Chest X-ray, AP view. Patient: 41 years old, sex F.
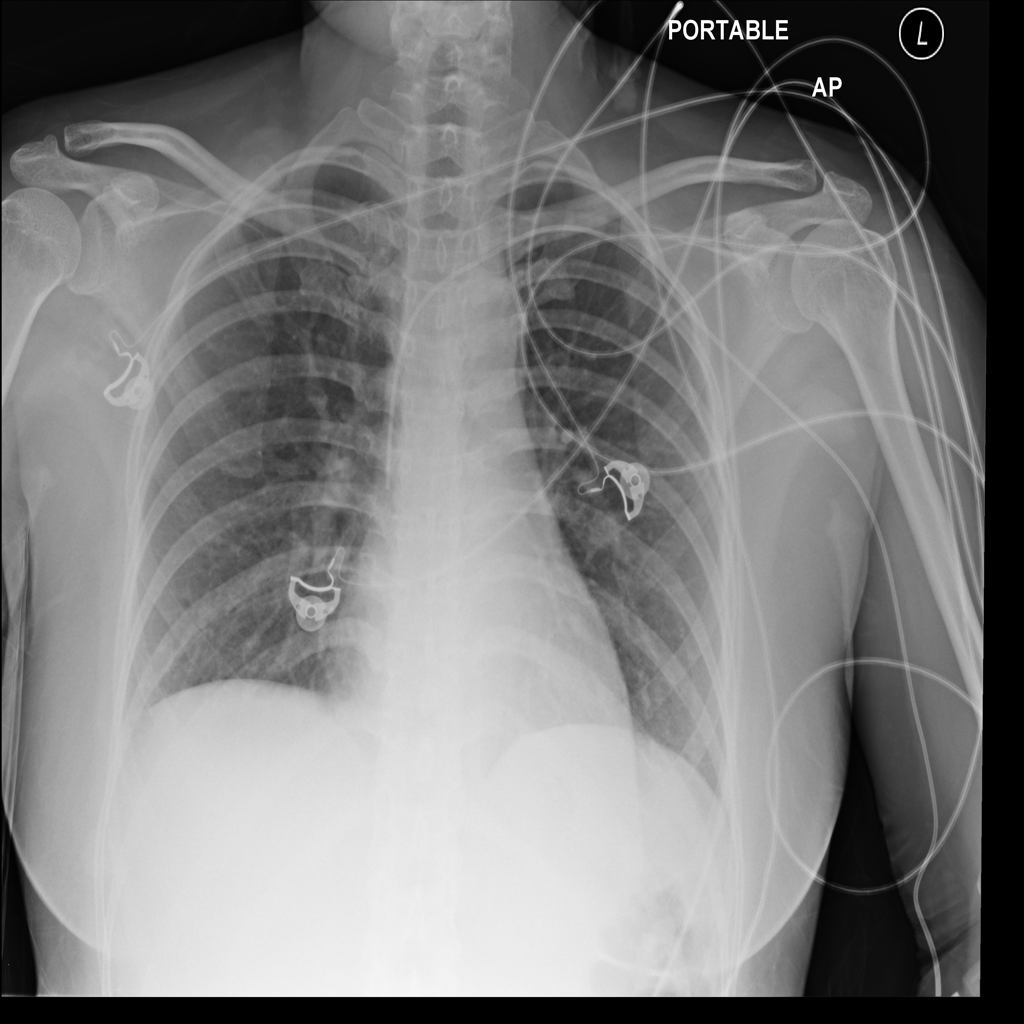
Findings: No Finding